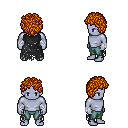
a pixel art fantasy rpg character, male body template, dark elf, purple skin, black tattered cape, teal pants, dark blonde curly afro hairstyle, white cloth bandages, four views (front, back, left, right), 2x2 character sprite sheet, small pixel art, hard edges, no anti-aliasing